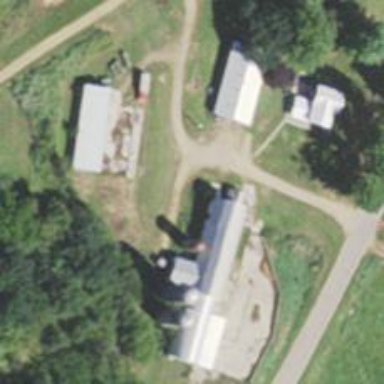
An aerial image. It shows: Silo.